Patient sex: M
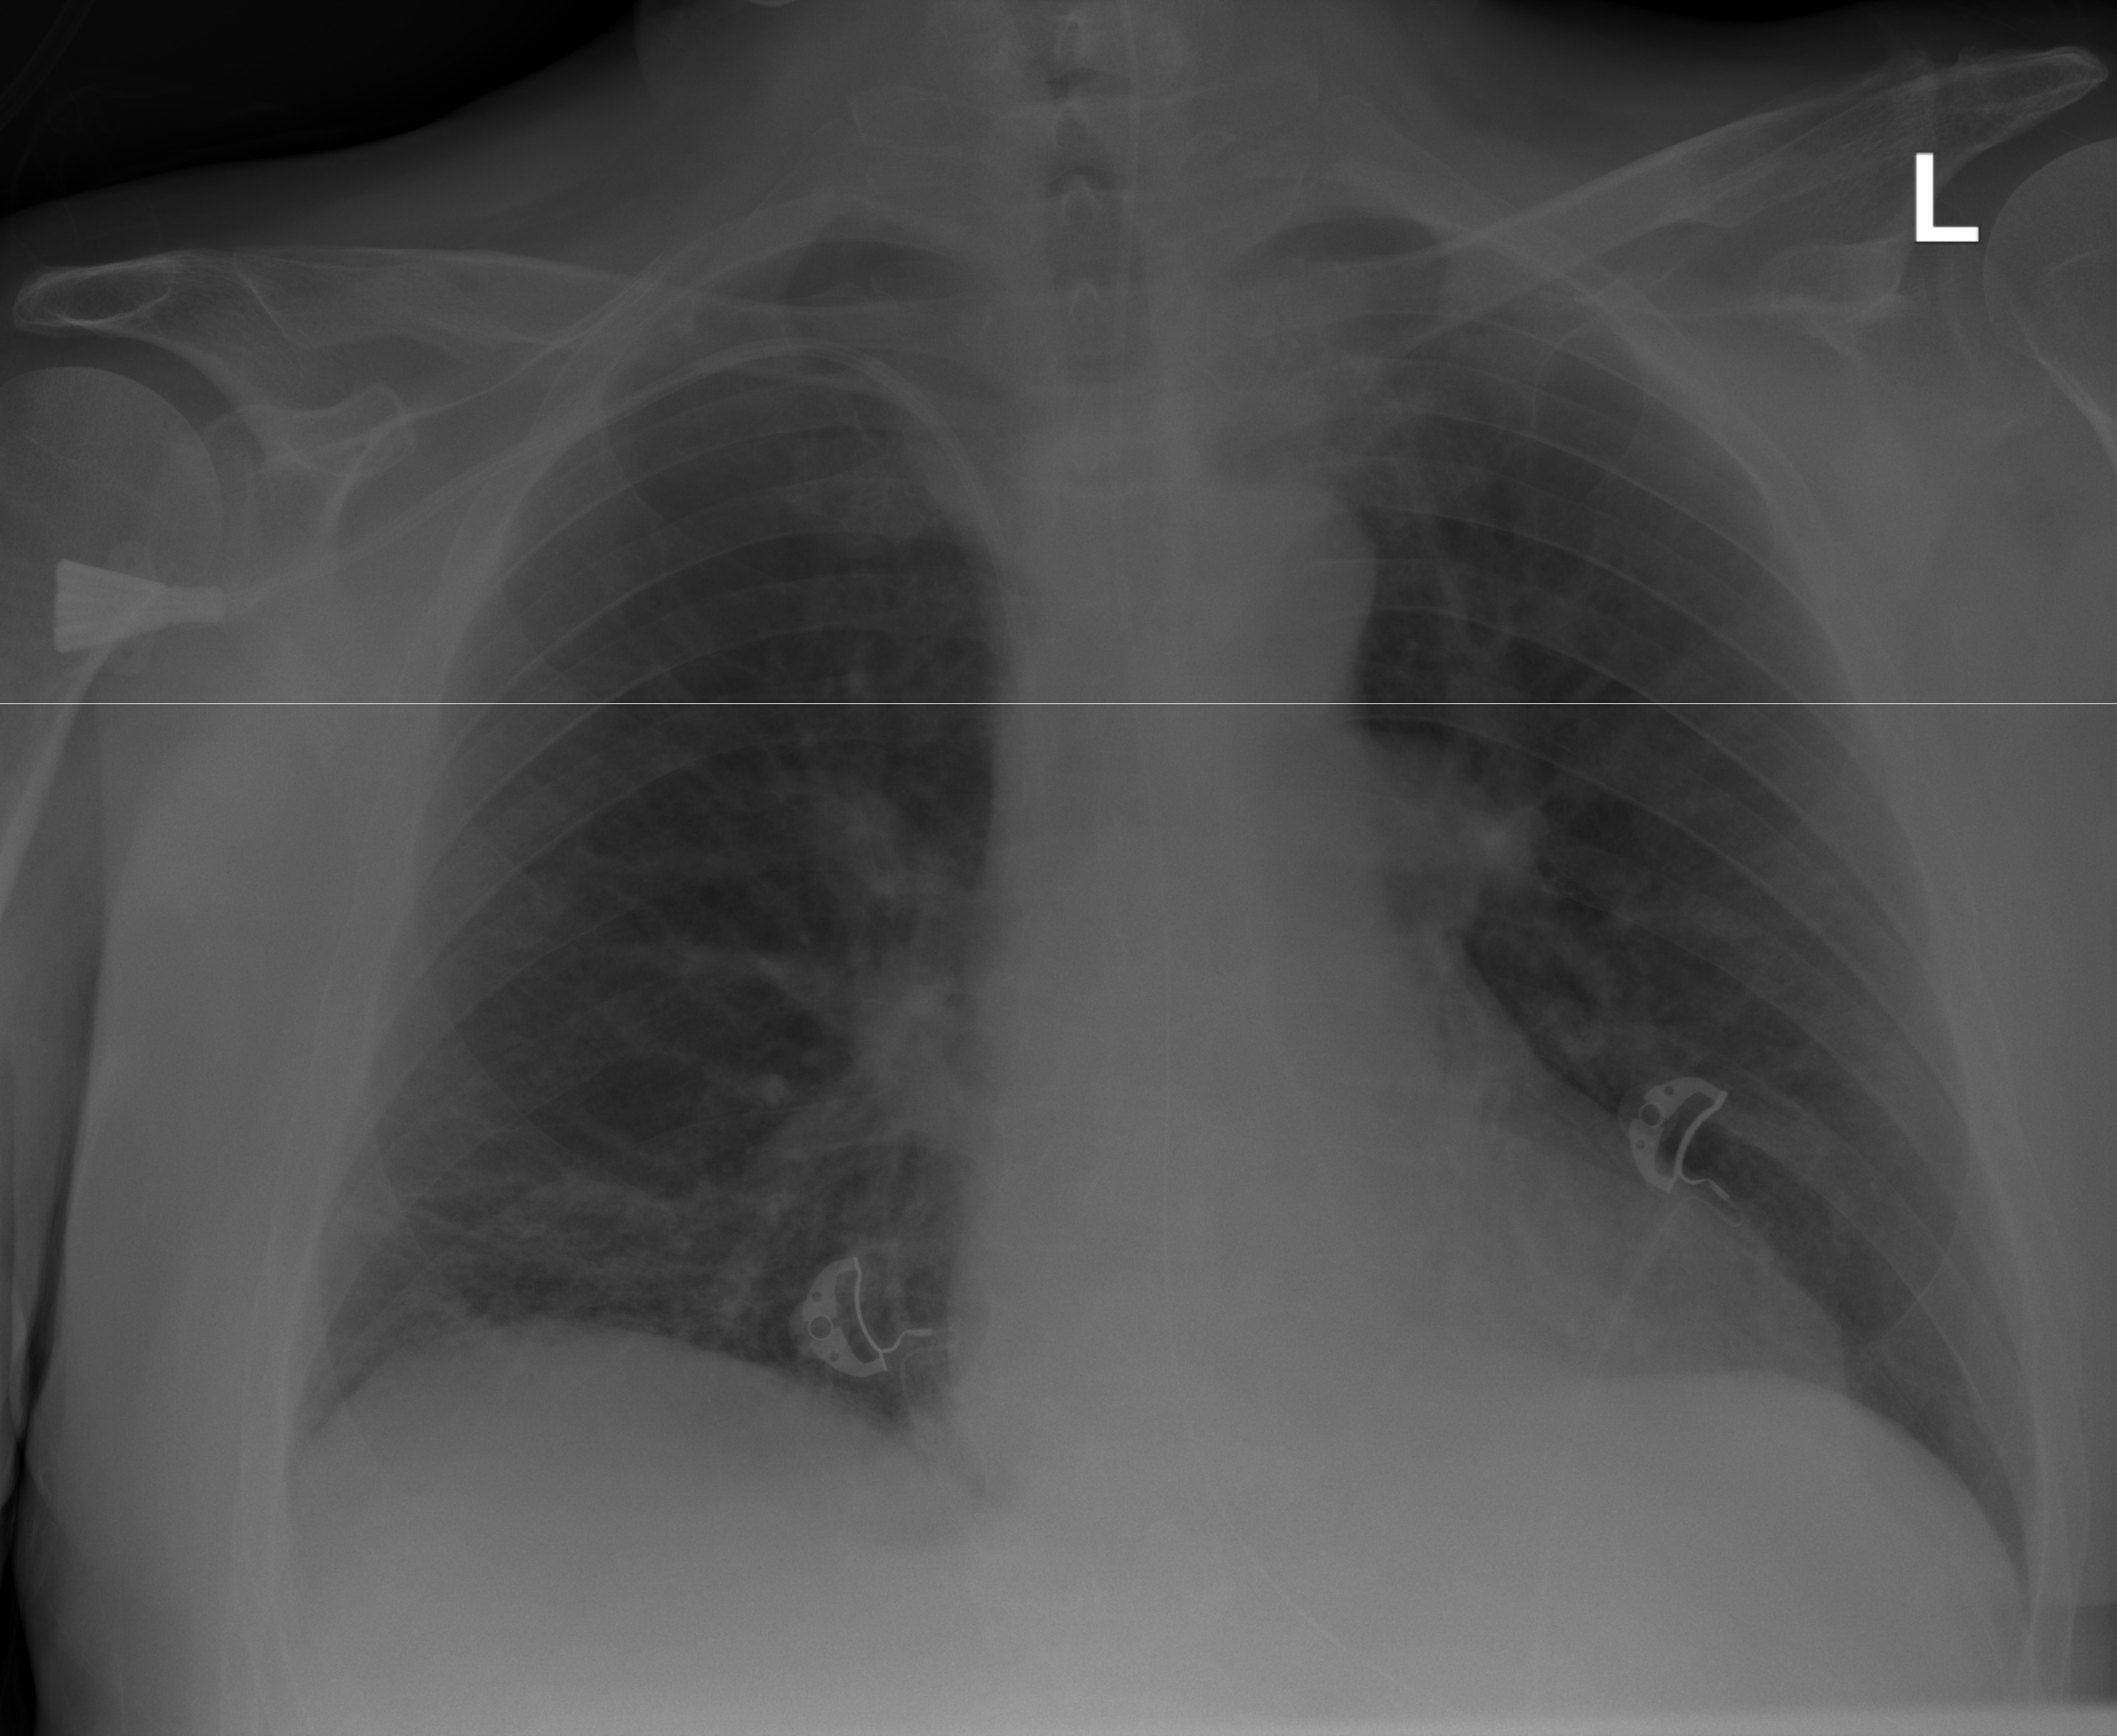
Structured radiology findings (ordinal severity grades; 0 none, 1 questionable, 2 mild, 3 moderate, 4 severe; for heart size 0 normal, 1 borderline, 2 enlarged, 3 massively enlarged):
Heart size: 0
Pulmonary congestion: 2
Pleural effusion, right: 0
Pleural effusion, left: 1
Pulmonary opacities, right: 2
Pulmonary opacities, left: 0
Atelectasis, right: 0
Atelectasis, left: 0